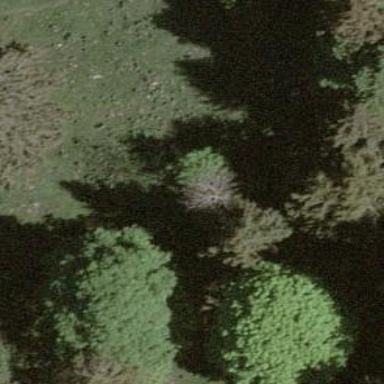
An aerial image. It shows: Beautiful tree in nature.